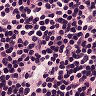
Metastatic tissue present: no